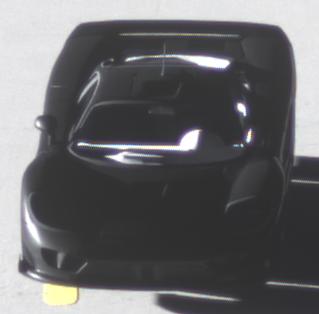
Make: Saleen
Model: S7
Detailed model: -
Model produced from: 2000
Model produced until: 2008
Doors: 2
Color: black
Road condition: dry road
Daytime: sunrise or sunset
Contrast: high contrast